Field crop: tomato
Growth stage: 2
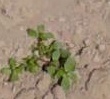
Species: portulaca